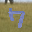
Label: 7